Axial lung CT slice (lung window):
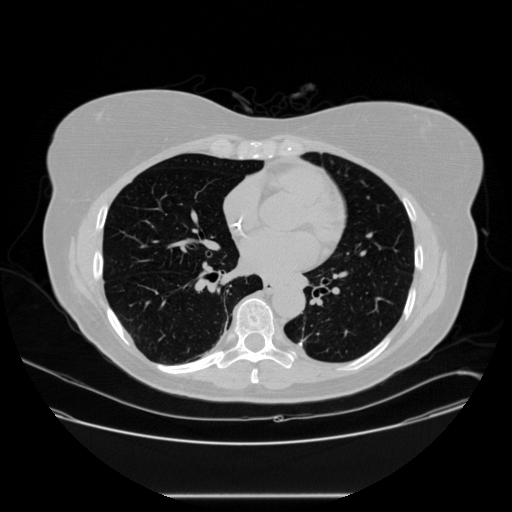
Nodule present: no